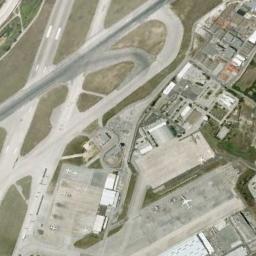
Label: airport